RGB frame:
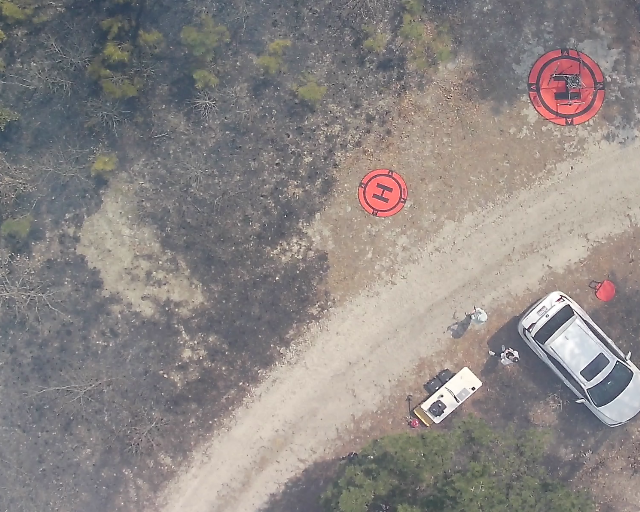
Thermal frame:
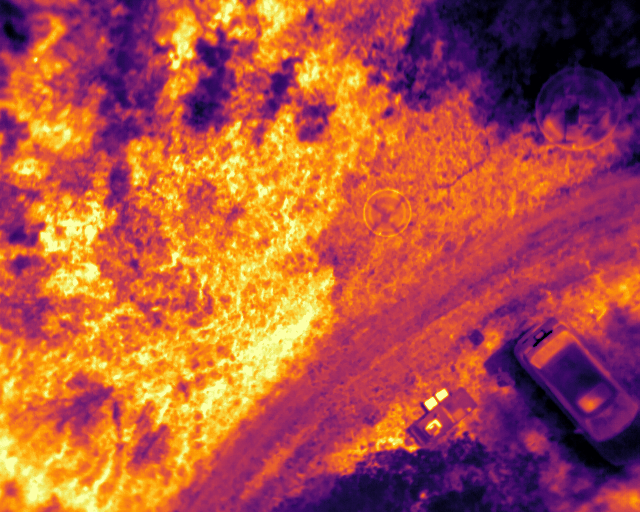
Captured: 2026-02-26 03:39:34
Pixels at or above 80 °C: 0 (fraction of frame: 0)